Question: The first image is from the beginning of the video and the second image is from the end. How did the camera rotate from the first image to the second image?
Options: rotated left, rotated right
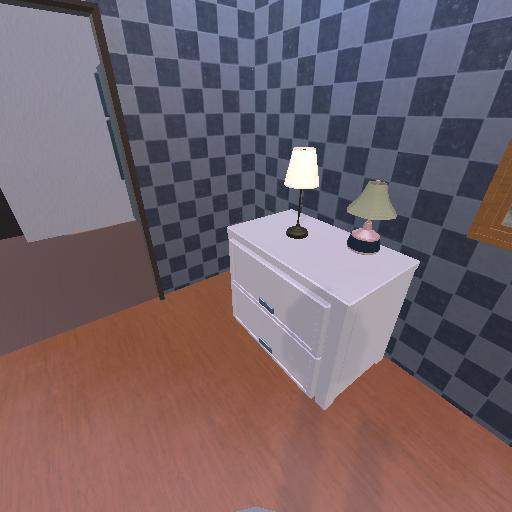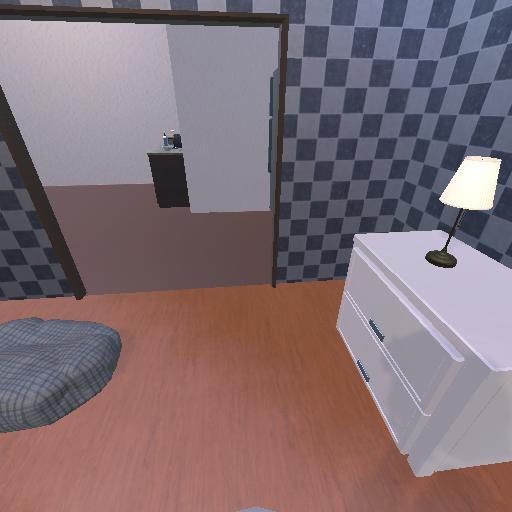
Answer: rotated left